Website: macys
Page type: billing-address
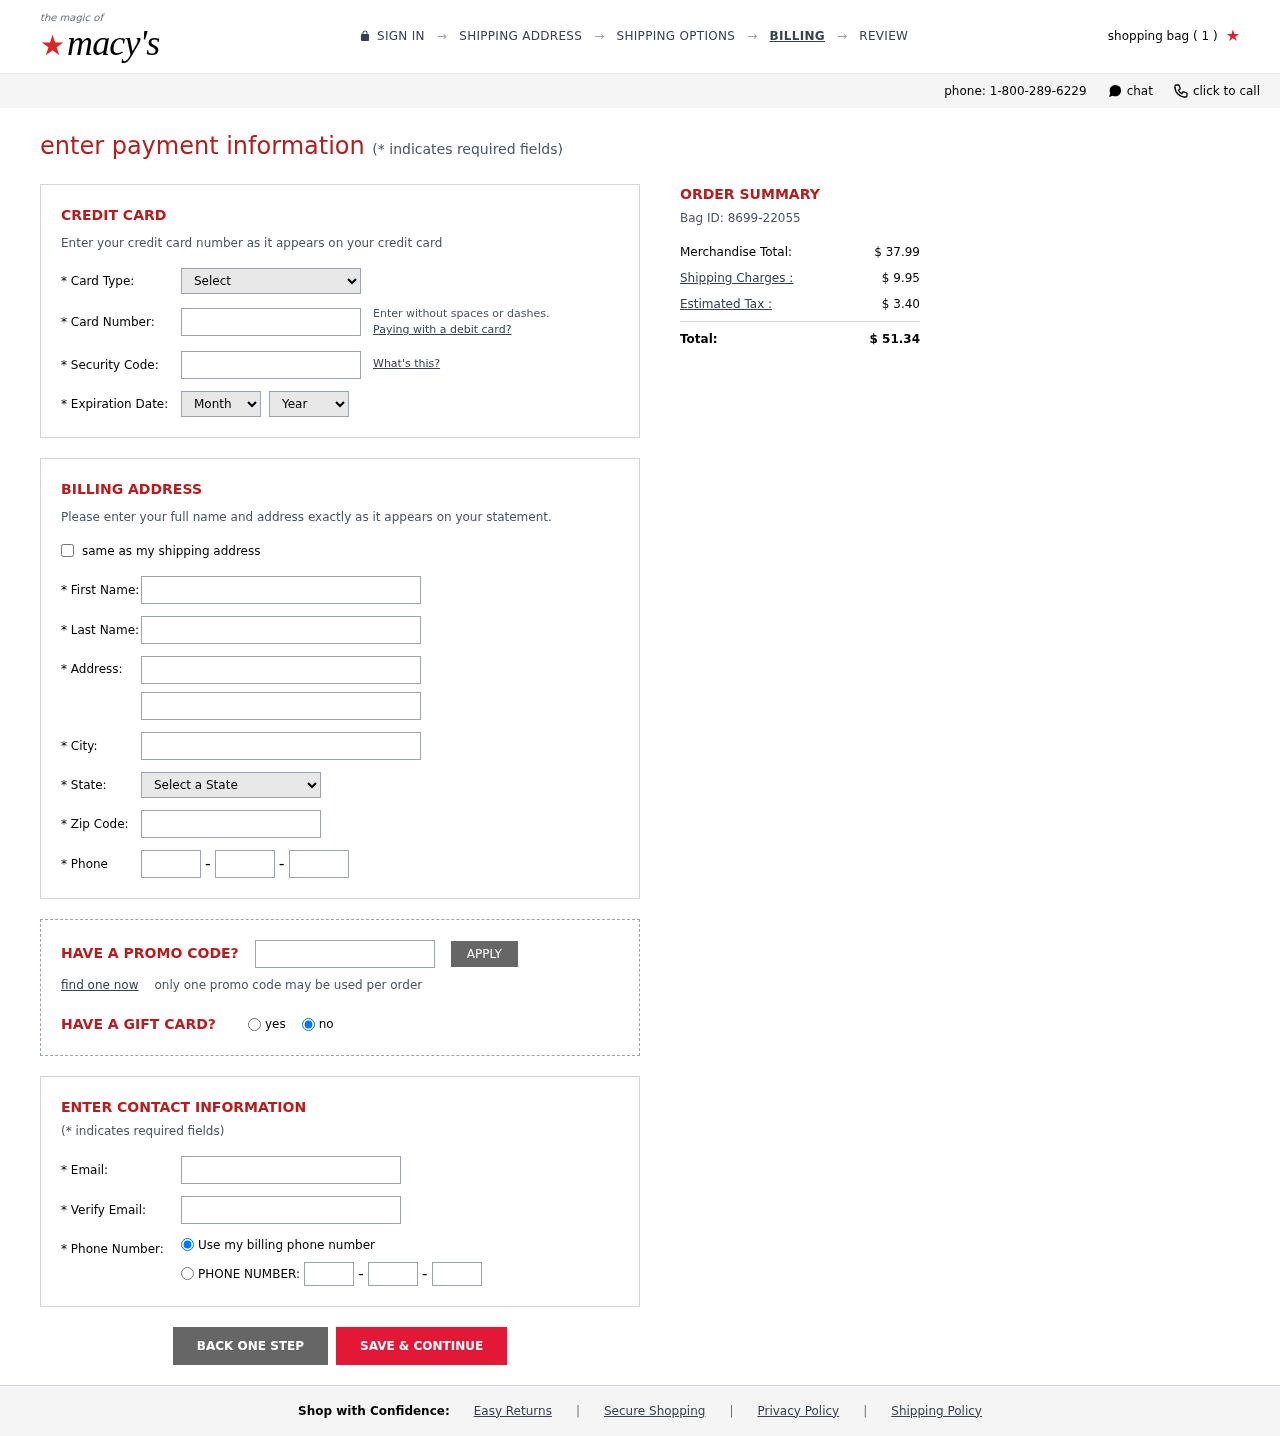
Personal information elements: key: PII_CARD_CVV
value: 262
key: PII_CARD_EXPIRY_MONTH
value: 02
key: PII_CARD_EXPIRY_YEAR
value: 28
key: PII_CARD_NUMBER
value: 5247 7222 0813 5922
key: PII_CARD_TYPE
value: Mastercard
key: PII_CITY
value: Port David
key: PII_EMAIL
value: davidruiz@gmail.com
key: PII_FIRSTNAME
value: David
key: PII_LASTNAME
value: Ruiz
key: PII_PHONE_AREA
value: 443
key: PII_PHONE_PREFIX
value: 376
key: PII_PHONE_SUFFIX
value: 0070
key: PII_POSTCODE
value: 08168
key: PII_STATE_ABBR
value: MH
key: PII_STREET
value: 88949 Davis Trail Suite 612
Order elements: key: ORDER_NUM_ITEMS
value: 1
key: ORDER_ID
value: Bag ID: 8699-22055
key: ORDER_SUBTOTAL
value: $ 37.99
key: ORDER_SHIPPING_COST
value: $ 9.95
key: ORDER_TAX
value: $ 3.40
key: ORDER_TOTAL
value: $ 51.34